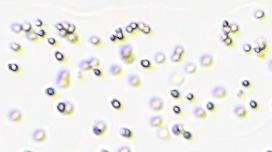
Label: Phaeocystis